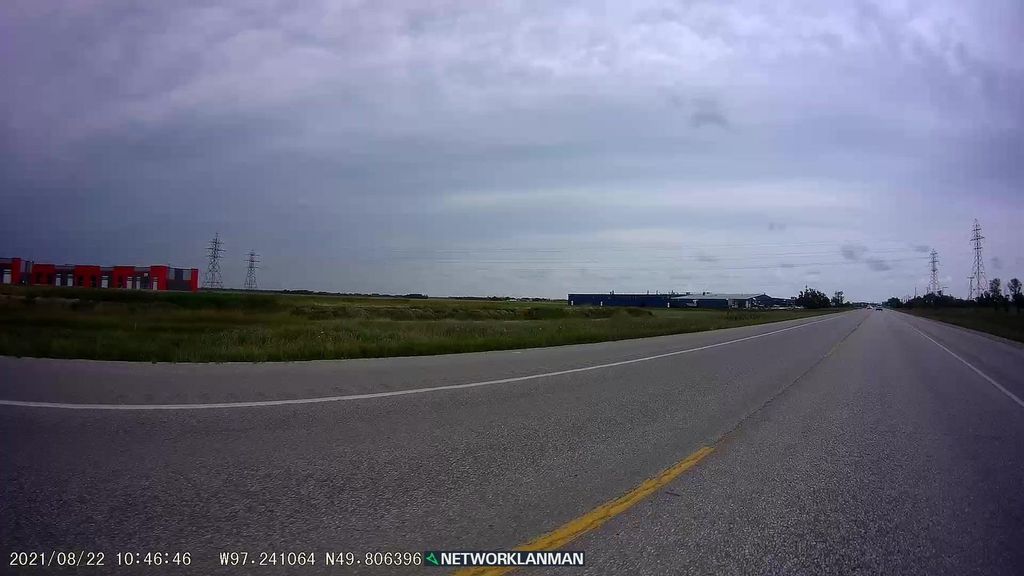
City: winnipeg